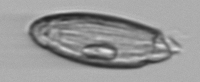
Label: Katodinium_or_Torodinium